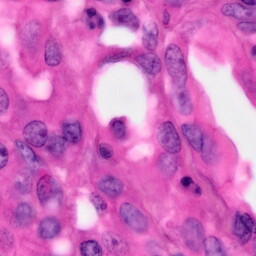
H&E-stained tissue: Pancreatic